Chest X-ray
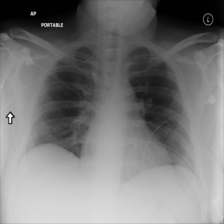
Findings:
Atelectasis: negative
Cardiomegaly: negative
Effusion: negative
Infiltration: negative
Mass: negative
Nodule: negative
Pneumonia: negative
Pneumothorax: negative
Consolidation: negative
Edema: negative
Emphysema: negative
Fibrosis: negative
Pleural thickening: negative
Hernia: negative